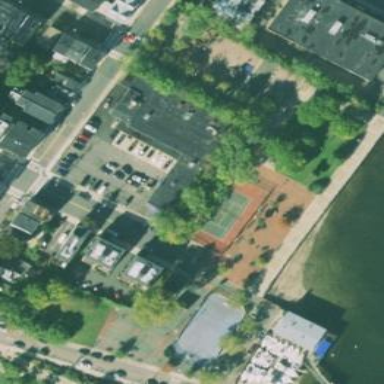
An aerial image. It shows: Waterfront park designated as leisure land.